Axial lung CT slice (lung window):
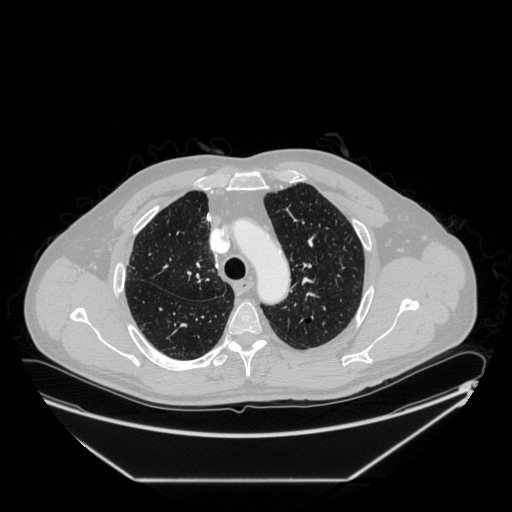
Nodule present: no